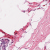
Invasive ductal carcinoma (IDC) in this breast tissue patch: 0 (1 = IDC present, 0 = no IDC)